Chest X-ray:
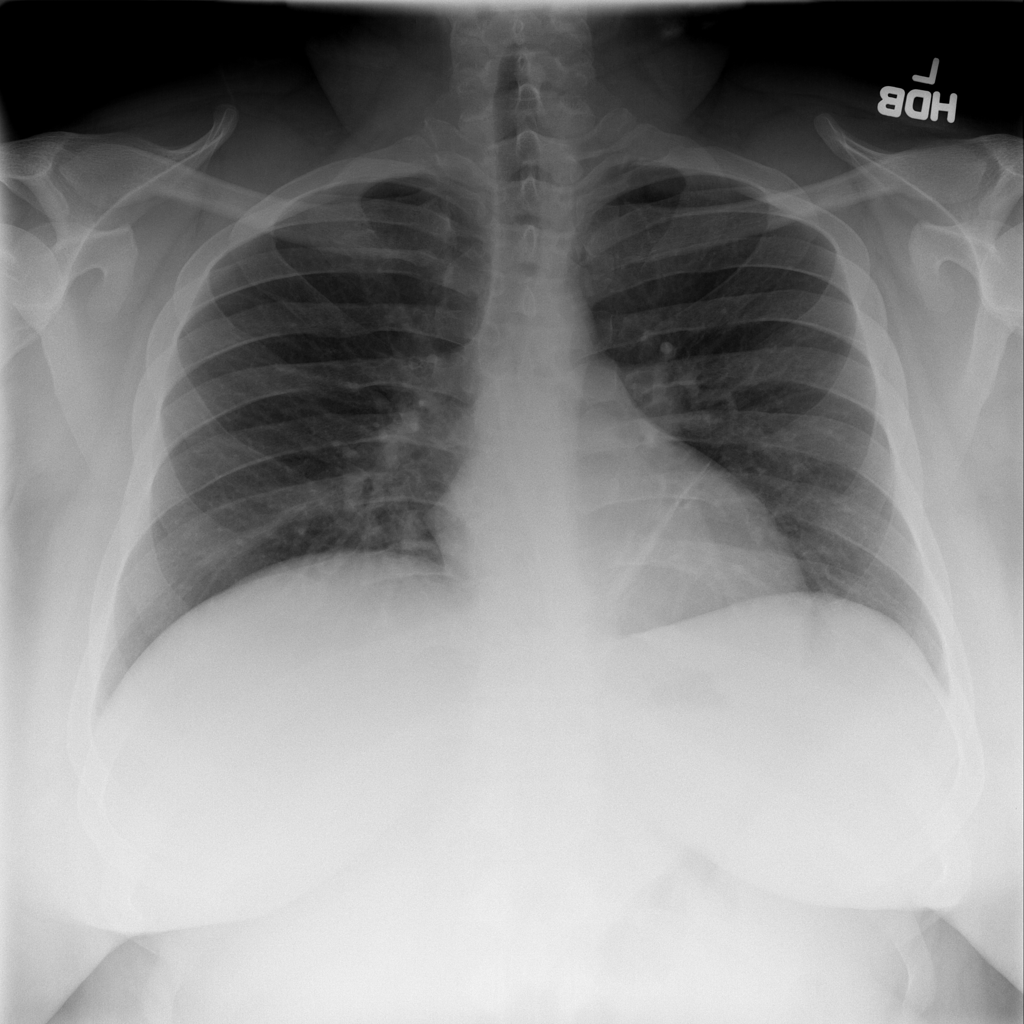
Findings: Fibrosis
No abnormal finding: no